Interaction volume radius: 10 \u00c5
Interaction volume height: 10 \u00c5
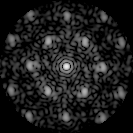
Disorder parameter: 0.4167